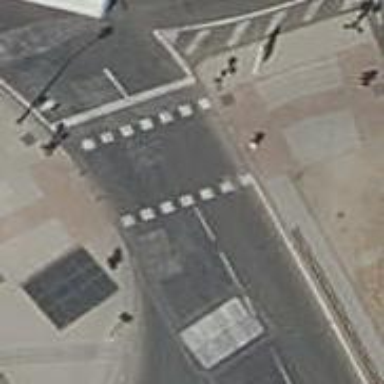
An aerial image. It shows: Footway crossing with traffic signals and pedestrian island.